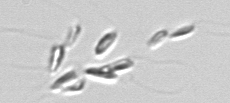
Label: Dinobryon